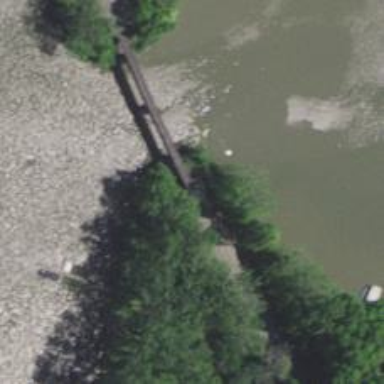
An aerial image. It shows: Preserved railway bridge.